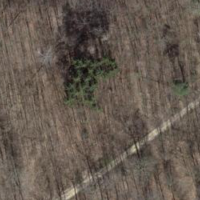
EUNIS habitat code: 41
Species observed at this site:
Hippocrepis emerus